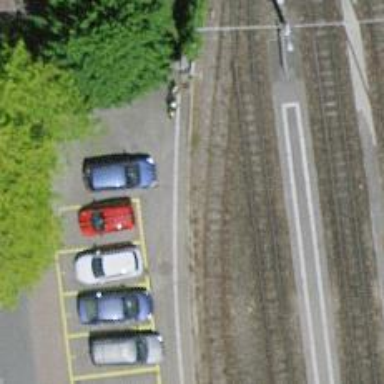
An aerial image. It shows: Narrow-gauge railway siding with contact lines for electrification.